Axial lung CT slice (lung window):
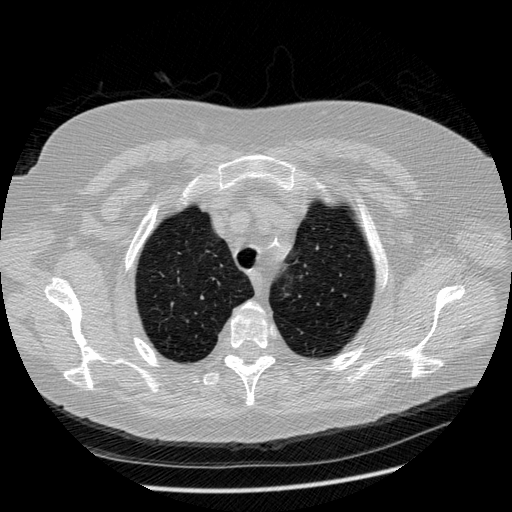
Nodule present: no